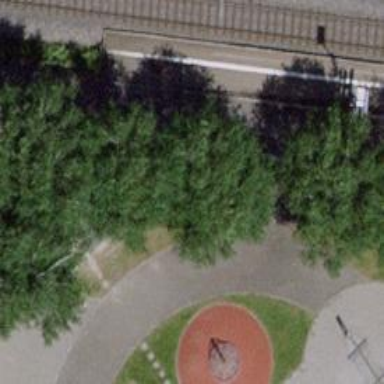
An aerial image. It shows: Bench for seating.